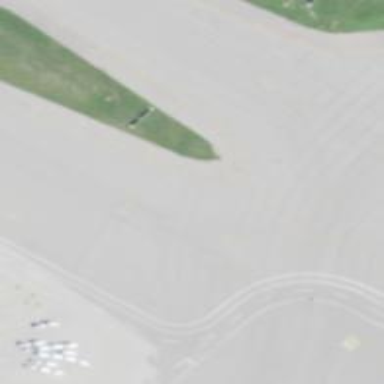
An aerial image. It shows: View of taxiway at the airport.